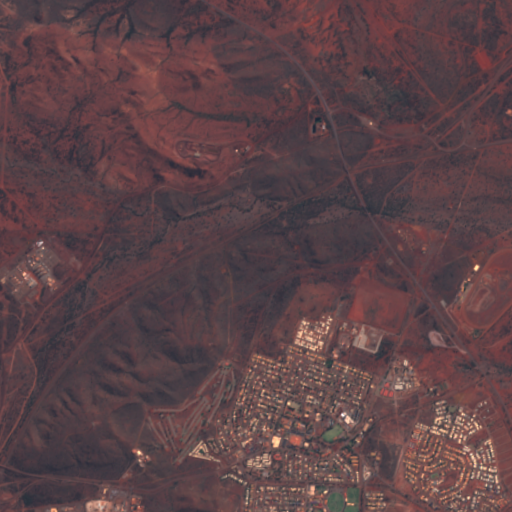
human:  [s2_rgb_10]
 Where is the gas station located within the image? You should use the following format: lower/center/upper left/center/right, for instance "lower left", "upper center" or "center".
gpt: The gas station is located in the lower right of the image.
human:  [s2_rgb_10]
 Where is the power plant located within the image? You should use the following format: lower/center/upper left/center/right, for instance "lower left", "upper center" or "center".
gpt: The power plant is located in the center left of the image.
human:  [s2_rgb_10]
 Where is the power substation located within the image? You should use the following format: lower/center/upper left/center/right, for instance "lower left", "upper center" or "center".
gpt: The power substation is located in the center left of the image.
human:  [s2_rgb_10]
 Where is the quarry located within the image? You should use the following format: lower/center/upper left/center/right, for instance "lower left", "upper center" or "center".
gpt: The quarry is located in the left of the image.
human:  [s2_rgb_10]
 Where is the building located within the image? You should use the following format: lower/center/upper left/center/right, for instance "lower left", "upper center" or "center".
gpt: There is no building in the image.